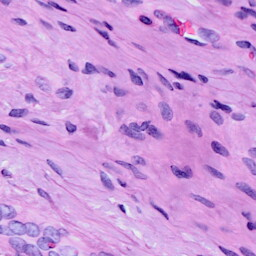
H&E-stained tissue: Cervix